Question:
I don't use storyboard or xib for this project (full code)
When I add new localization, it shows no file in the list, and when I press Finish, no folder created.
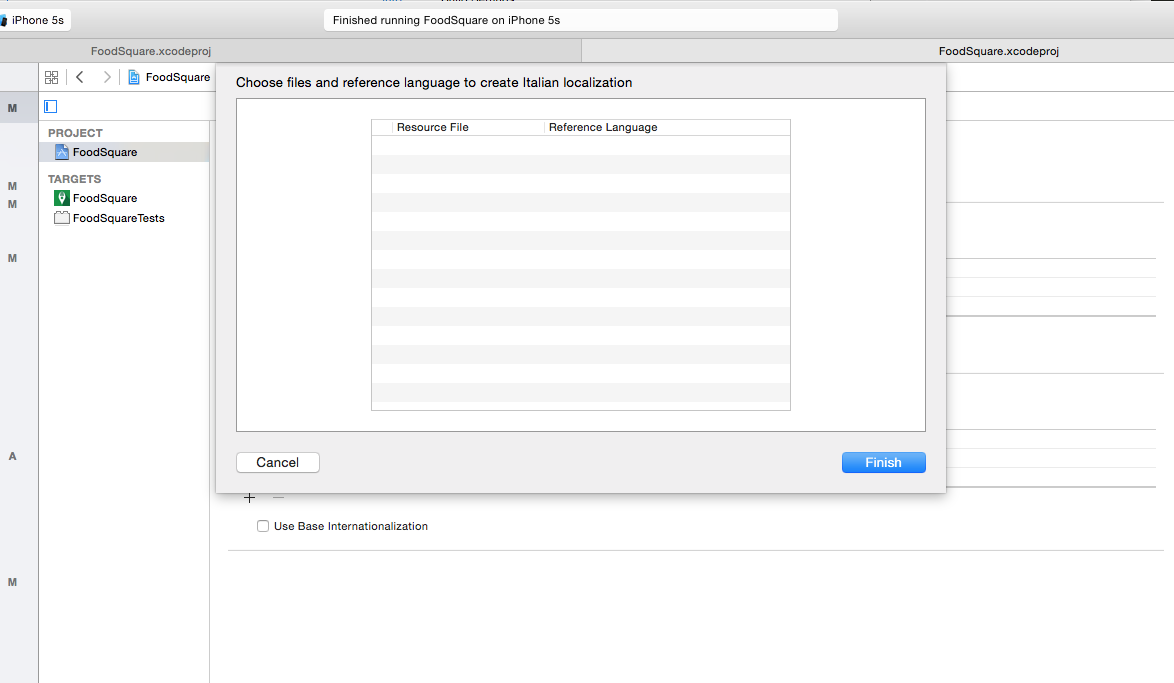
Answer: You need a 'Localizable.strings' file. If you already have that, select the file in the left panel. Then, click the button that should be in the right panel that says "Localize..."

Once you do this, you should be able to add other localizations the way you were trying to.